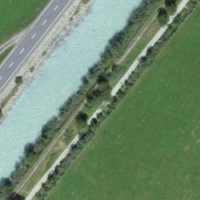
EUNIS habitat code: 26
Species observed at this site:
Angelica sylvestris